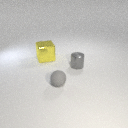
large yellow metal cube to the left of small gray rubber sphere